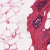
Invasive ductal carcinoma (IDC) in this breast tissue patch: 0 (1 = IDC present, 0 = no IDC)